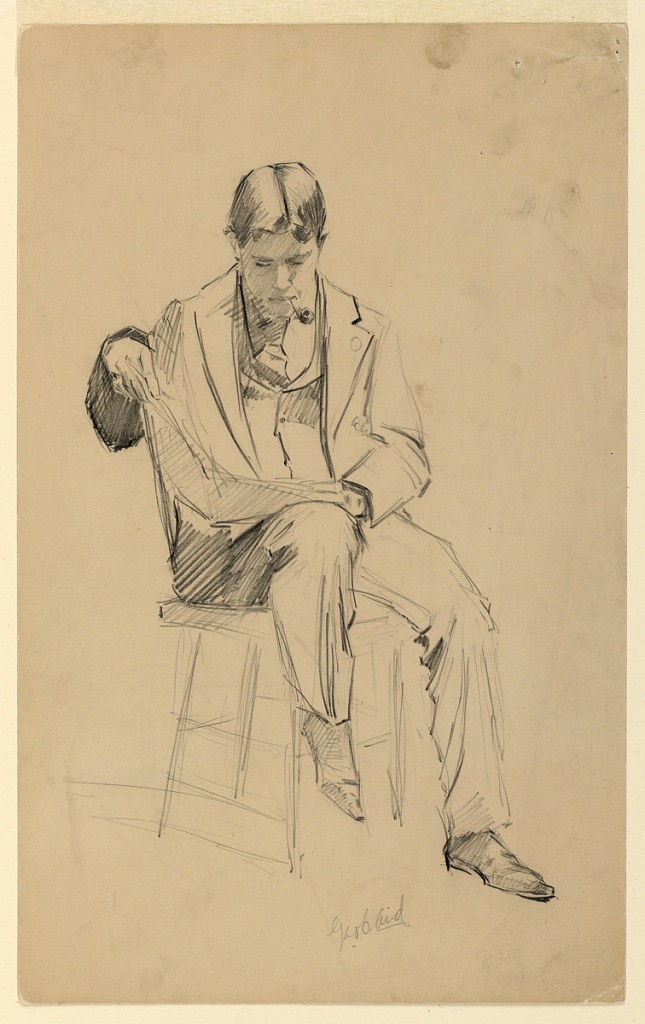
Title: Seated Man
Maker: George Charles Aid, American, 1872–1938
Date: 1890–1900
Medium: Graphite and black crayon on illustration board
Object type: Drawing
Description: Young man seated, smoking a pipe.  His head is bent down, and he rests his right foot on a rung of the chair.